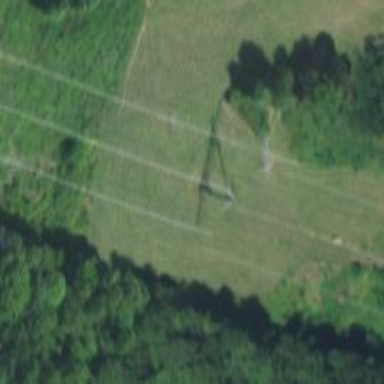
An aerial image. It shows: Lattice structure tower used for power transmission.